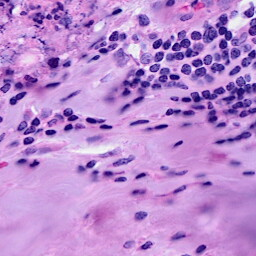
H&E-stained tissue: Breast